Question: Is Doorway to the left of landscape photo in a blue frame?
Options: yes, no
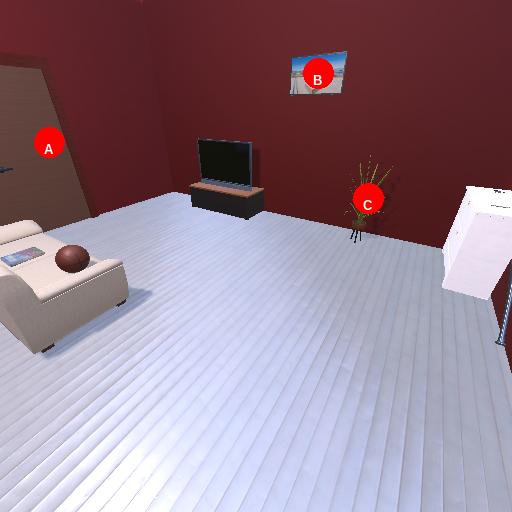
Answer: yes